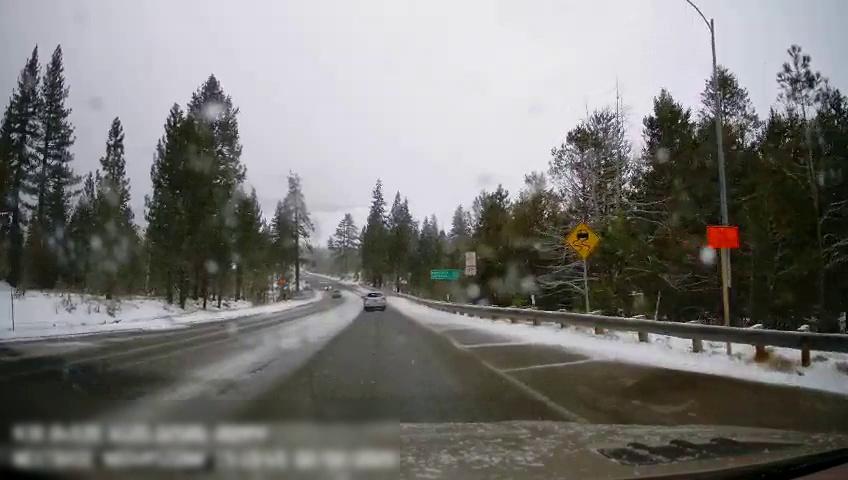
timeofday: Day
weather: Snowy
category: Drivable Space
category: Vehicles | SUV
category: Vehicles | SUV
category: Lanes | Opposite Lane
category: Lanes | Alternate Lane
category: Traffic | Signs
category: Traffic | Signs
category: Traffic | Signs
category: Traffic | Signs
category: Traffic | Signs